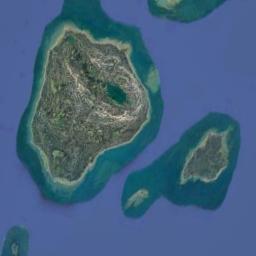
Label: island